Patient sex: M
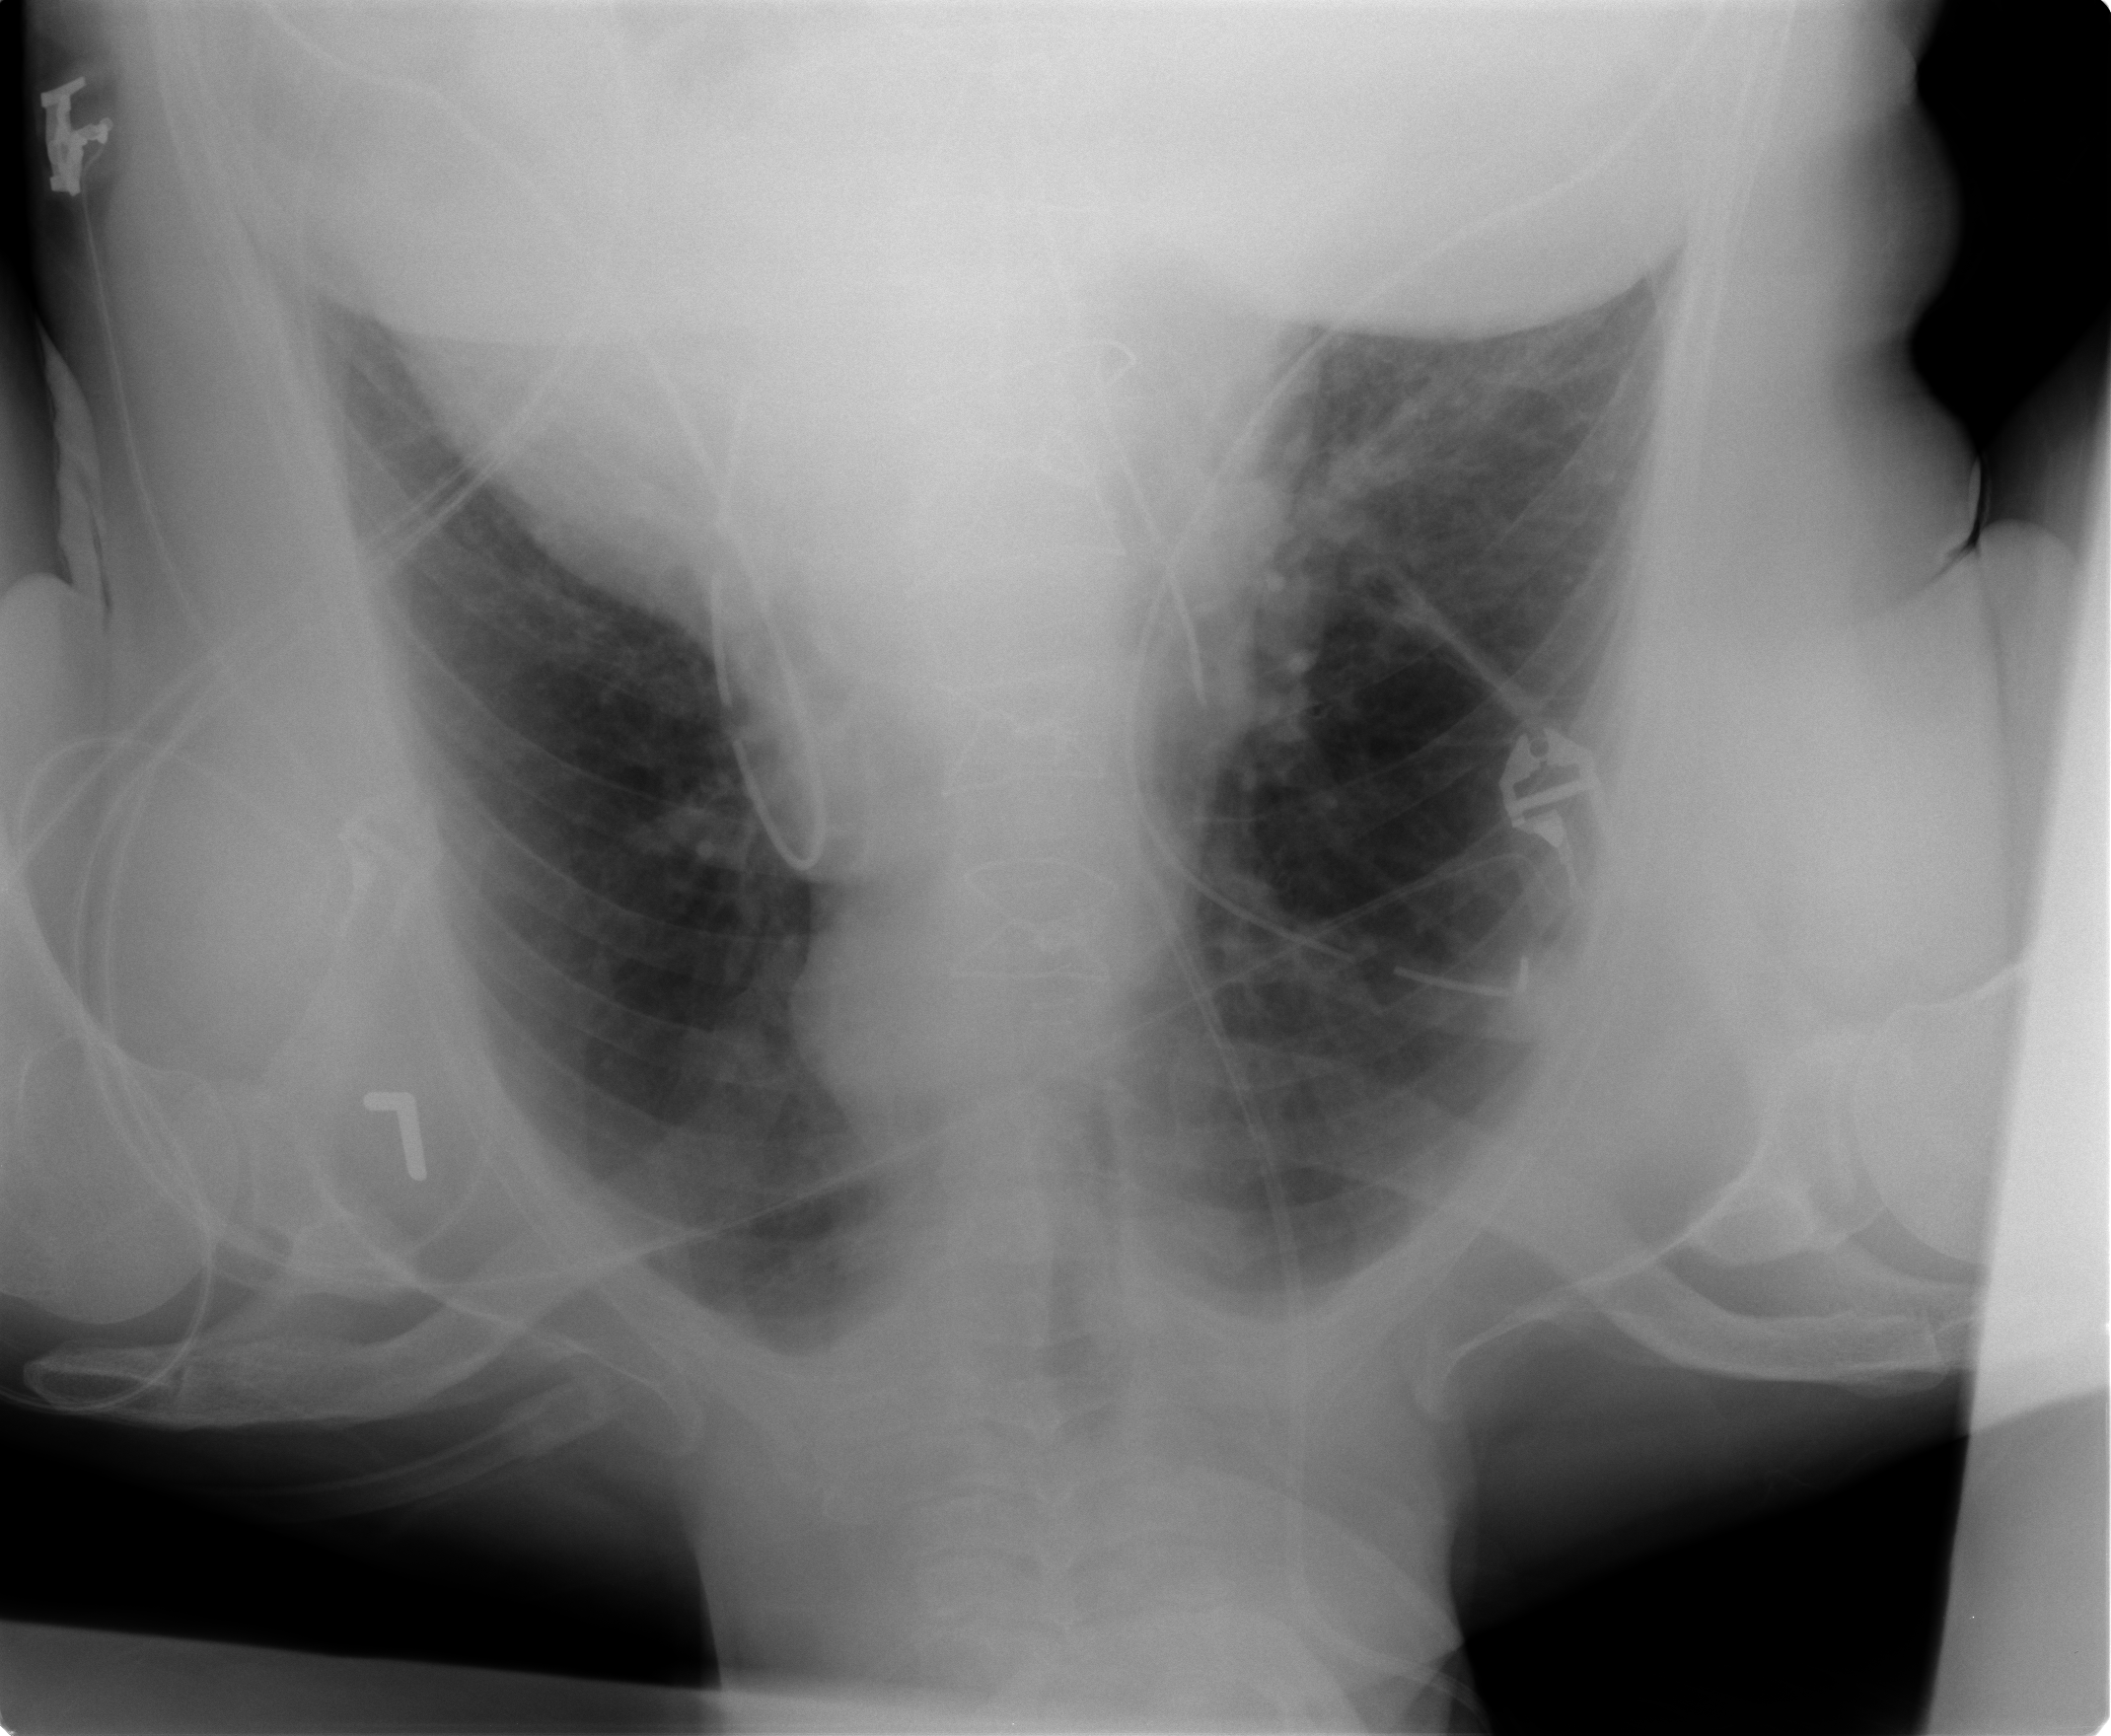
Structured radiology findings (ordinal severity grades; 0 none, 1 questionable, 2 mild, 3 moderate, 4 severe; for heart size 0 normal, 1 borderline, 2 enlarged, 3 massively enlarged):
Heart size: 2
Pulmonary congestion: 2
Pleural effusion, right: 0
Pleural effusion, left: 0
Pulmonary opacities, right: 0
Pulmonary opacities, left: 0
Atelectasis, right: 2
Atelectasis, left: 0